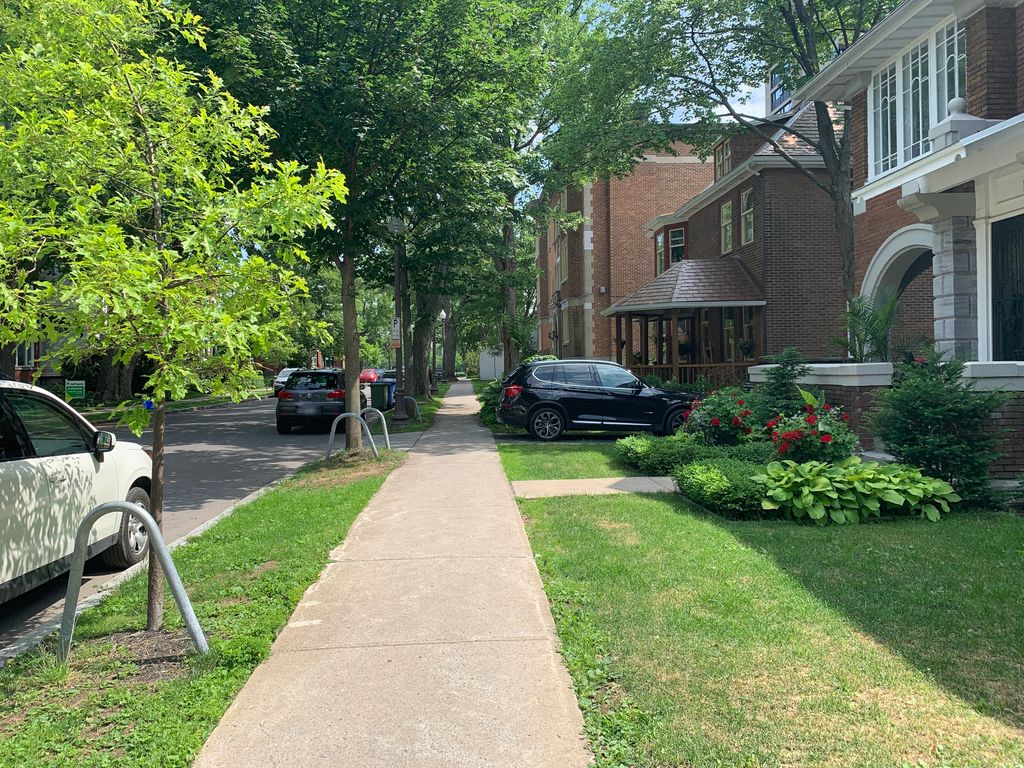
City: quebec_city